An envelope spectrum derived from a bearing vibration measurement is shown; the reference markers locate BPFO, BPFI, BSF and FTF for this bearing geometry and shaft speed. Classify the bearing condition as one of: normal, inner_race, outer_race, ball.
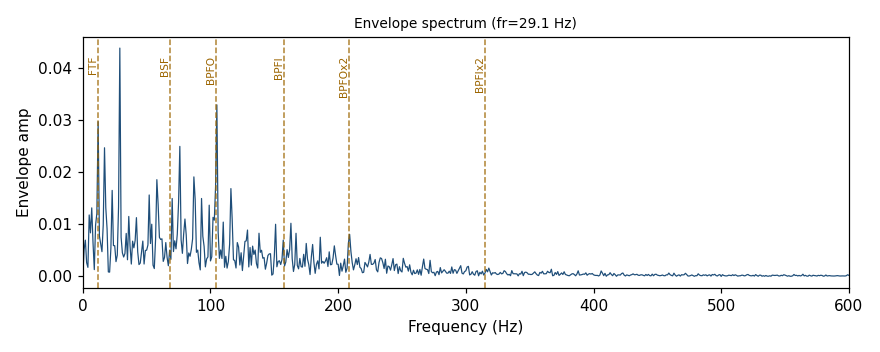
Answer: outer_race